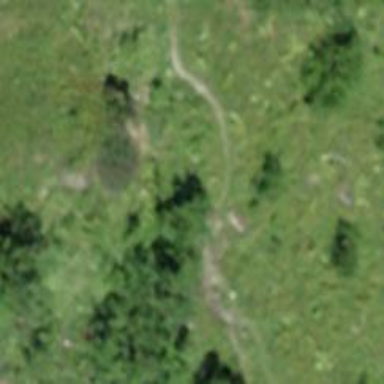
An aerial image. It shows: Path.